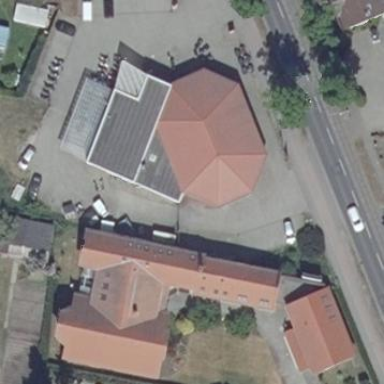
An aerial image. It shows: Building that houses motorcycle shop offering dealer and repair services.